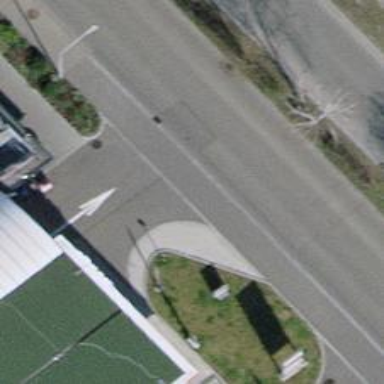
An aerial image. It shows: Uncontrolled and unmarked road crossing.